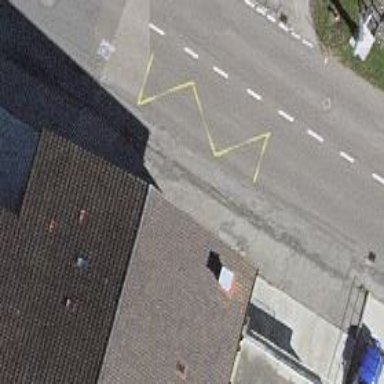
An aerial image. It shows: Bus stop with platform for public transport.